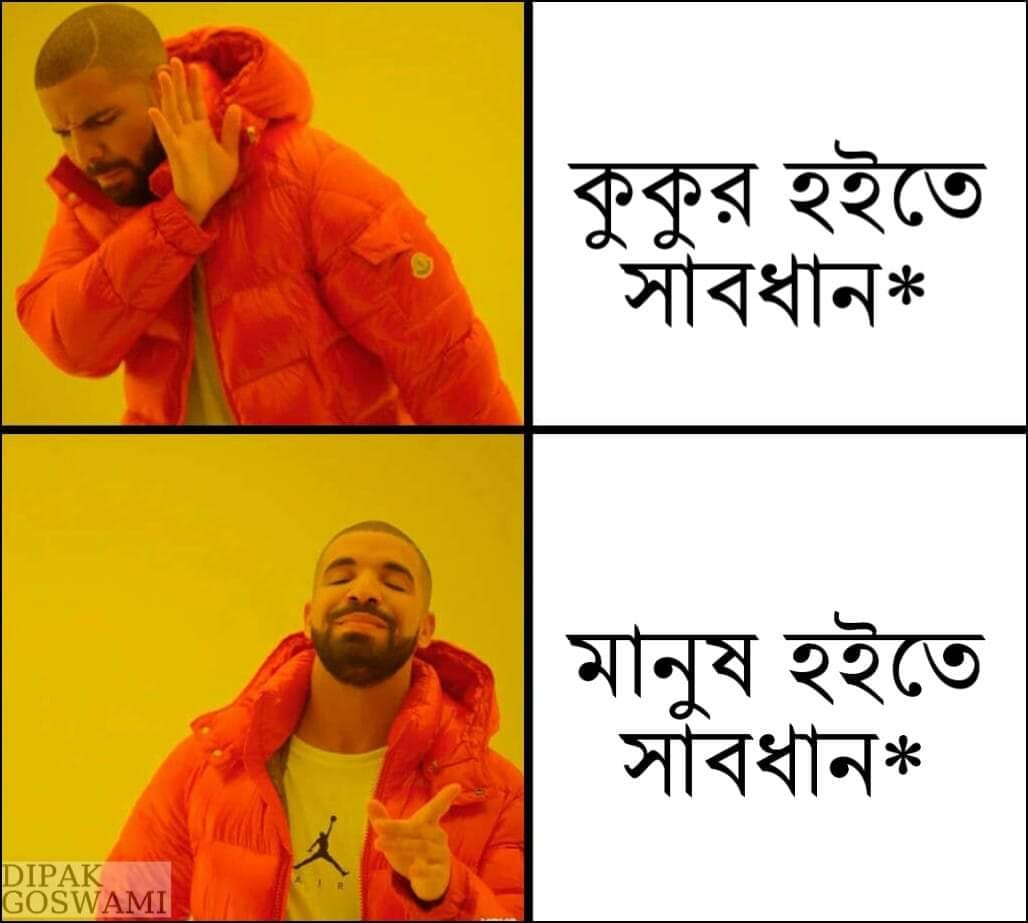
Caption: কুকুর হইতে সাবধান*  মানুষ হইতে সাবধান*
Label: hate